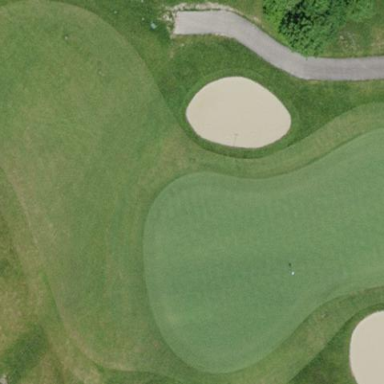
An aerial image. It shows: Golf fairway surrounded by grass.